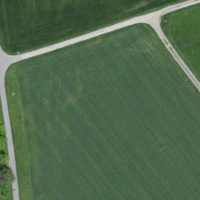
EUNIS habitat code: 52
Species observed at this site:
Cornus sanguinea
Amaranthus hybridus